Question: I would like the projection to be like this:

That is, '(x,y,z) -> (x-y/sqrt(2),y/sqrt(2)-z)'
How to find the projection matrix?
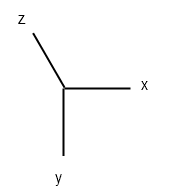
Answer: I got this by using a simple camera:
'''
var camera = new THREE.Camera();
'''
Setting it's far and near views to big values:
'''
camera.far=2000;
camera.near=-2000;
'''
And setting a projection matrix like this:
'''
camera.projectionMatrix = camera.projectionMatrix = new THREE.Matrix4(
1,0,0.5,0,
0,-1,-0.5,0,
0,1,0,0,
0,0,0,2000);
'''
I'm not sure 0.5 is the right value (guess it should be 1/sqrt(2)) but it worked. Also, realizing how a projection matrix works was a fun insight. <URL>